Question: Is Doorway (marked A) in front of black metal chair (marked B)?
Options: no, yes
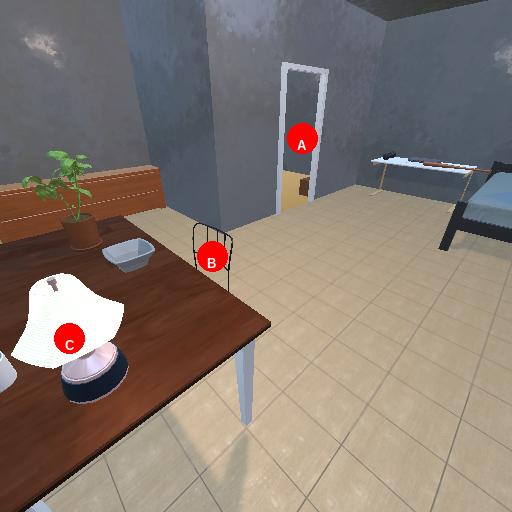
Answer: no